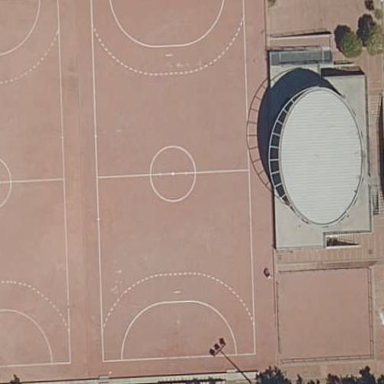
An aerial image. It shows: Sports center with multiple sports facilities.